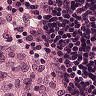
Metastatic tissue present: no